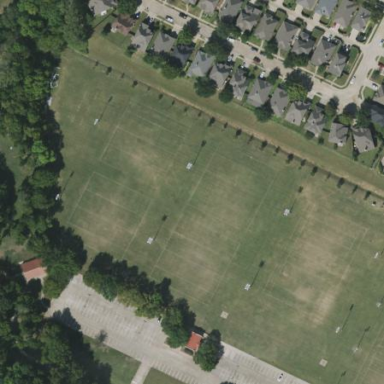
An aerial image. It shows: Soccer pitch for leisure land activities.